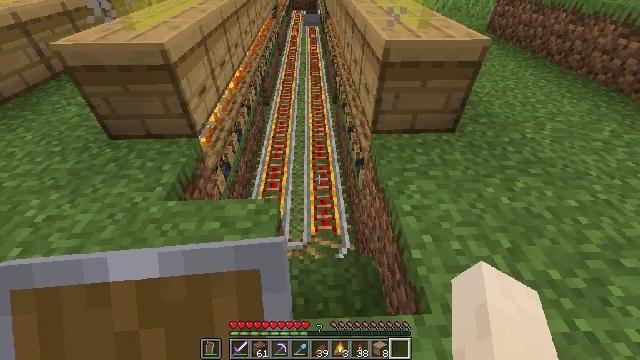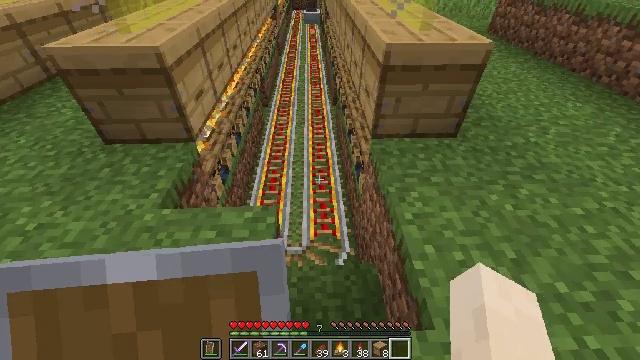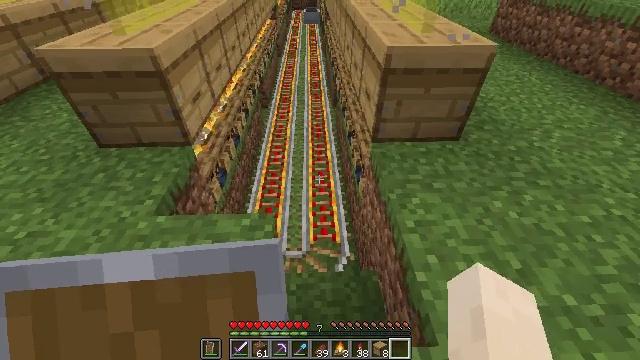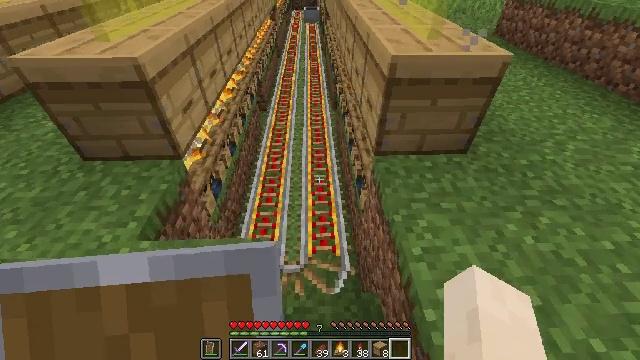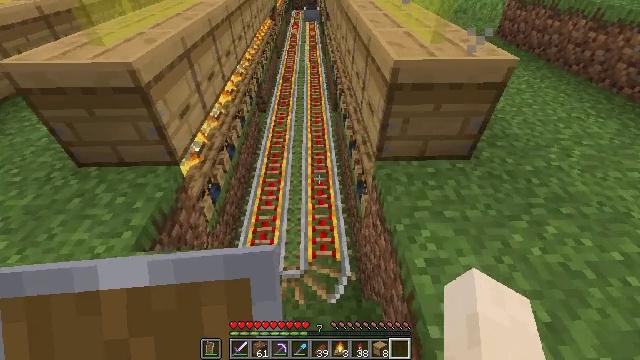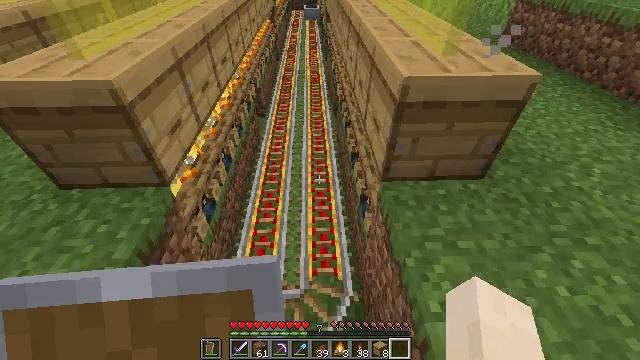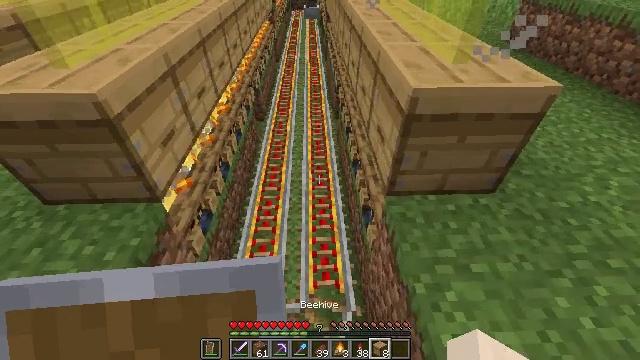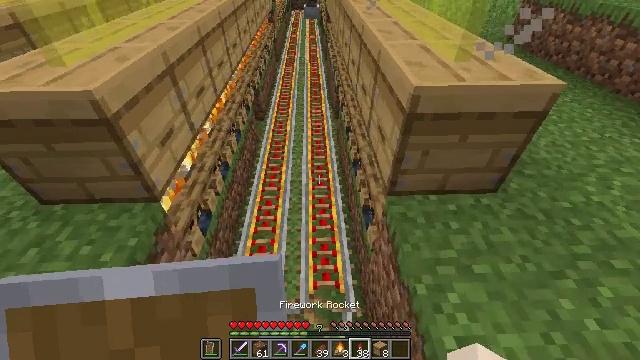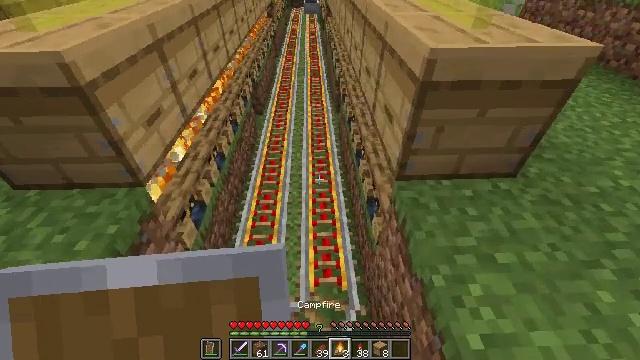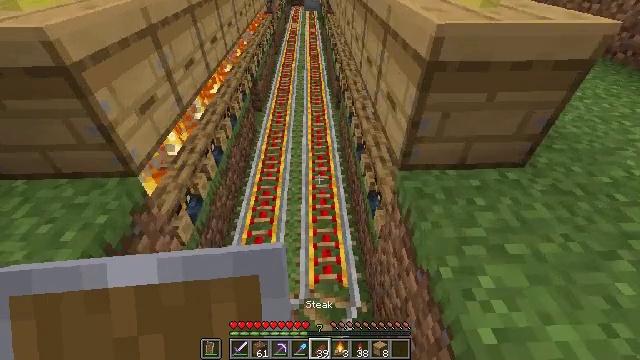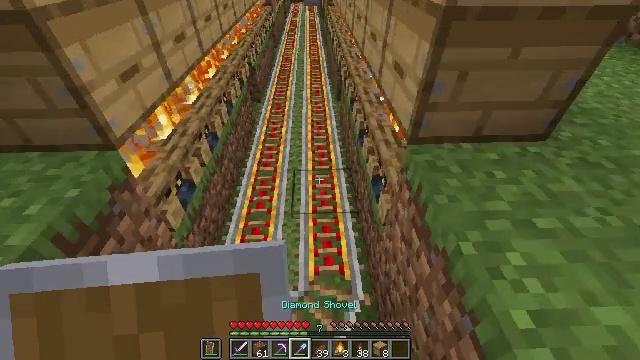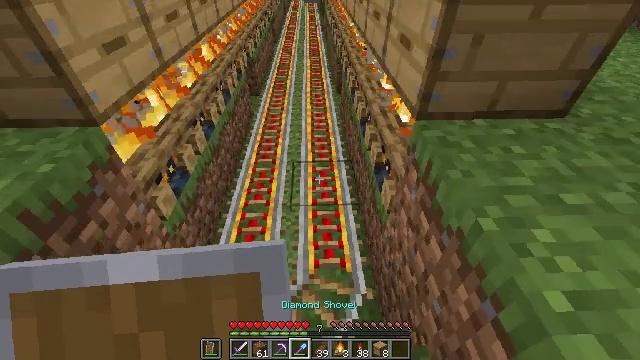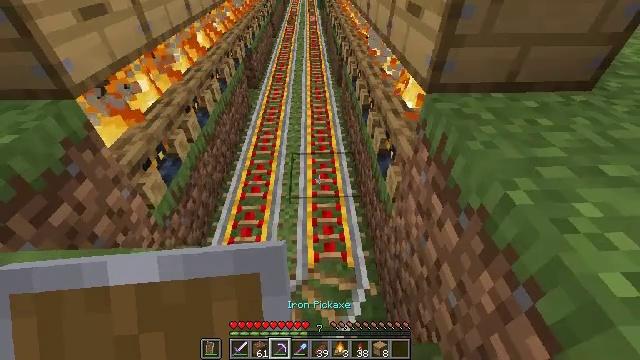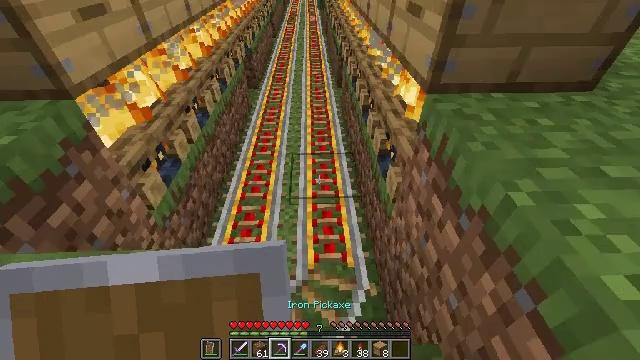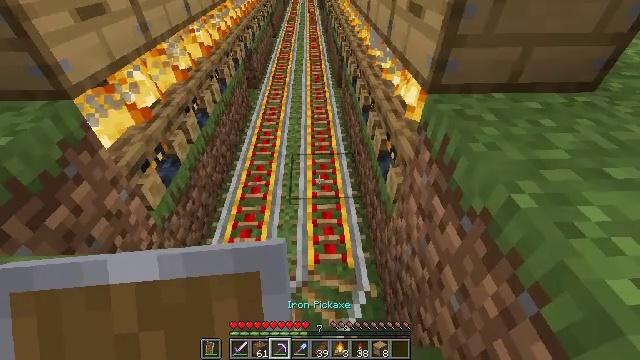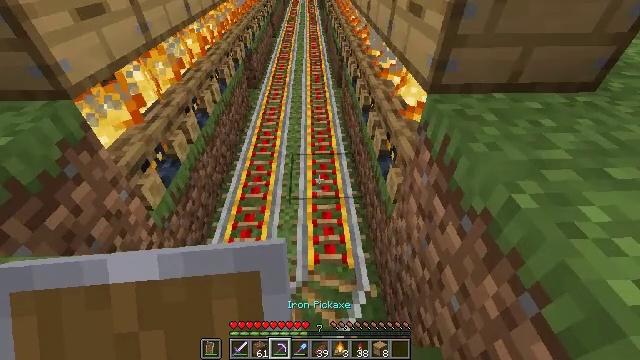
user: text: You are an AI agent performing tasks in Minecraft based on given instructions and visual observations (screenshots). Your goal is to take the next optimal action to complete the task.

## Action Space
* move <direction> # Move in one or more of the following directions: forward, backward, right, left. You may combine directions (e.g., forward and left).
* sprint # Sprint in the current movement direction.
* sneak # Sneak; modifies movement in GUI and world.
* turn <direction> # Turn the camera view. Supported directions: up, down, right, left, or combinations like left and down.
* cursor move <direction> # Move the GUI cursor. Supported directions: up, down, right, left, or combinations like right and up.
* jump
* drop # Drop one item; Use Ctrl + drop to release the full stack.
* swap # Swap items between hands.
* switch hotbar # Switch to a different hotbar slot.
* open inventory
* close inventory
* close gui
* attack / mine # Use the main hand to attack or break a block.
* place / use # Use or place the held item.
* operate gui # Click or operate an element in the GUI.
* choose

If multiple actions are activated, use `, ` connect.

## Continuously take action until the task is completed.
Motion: motion action
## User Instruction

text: Combine a minecart and a hopper to get a hopper minecart.
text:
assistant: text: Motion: move forward
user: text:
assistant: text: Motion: move forward
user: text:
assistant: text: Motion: move forward
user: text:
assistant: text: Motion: move forward
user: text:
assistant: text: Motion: move forward
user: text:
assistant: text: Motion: no_op
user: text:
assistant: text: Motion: no_op
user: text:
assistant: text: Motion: no_op
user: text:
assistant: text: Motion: no_op
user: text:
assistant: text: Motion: no_op
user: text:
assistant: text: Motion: no_op
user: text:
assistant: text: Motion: no_op
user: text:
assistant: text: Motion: no_op
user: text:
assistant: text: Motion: no_op
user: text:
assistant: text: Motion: no_op
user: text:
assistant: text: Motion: no_op
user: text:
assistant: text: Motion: no_op
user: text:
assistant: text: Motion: no_op
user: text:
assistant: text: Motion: move forward
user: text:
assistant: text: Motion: move forward
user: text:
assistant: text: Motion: move forward, turn left and up
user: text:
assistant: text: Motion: move forward, turn left and up
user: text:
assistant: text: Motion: move forward, turn left and up
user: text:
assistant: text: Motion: move forward and move left, turn up
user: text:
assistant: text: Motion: move forward and move left, turn up
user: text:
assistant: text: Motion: move forward and move left, turn right and up
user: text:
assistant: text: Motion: move forward and move left, turn right and up
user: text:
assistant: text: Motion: move forward and move left, turn up
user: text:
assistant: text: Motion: move forward and move left, turn up
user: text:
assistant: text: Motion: move forward and move left, turn right and up